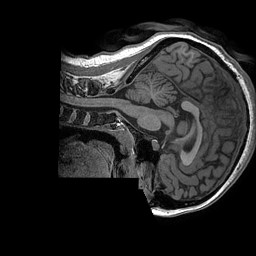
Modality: T1w
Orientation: sagittal
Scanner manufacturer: ge
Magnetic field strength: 3 T
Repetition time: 0.008156 s
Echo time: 0.00318 s